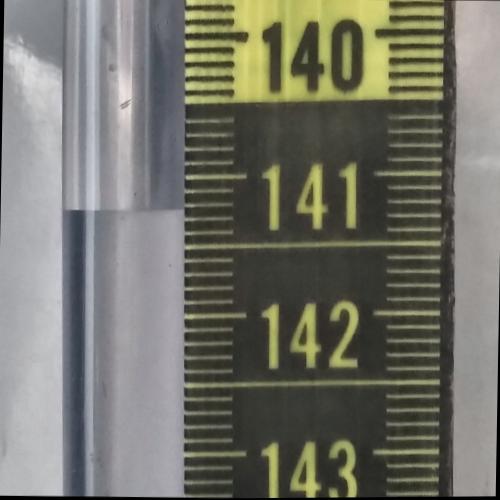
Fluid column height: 141.2 cm